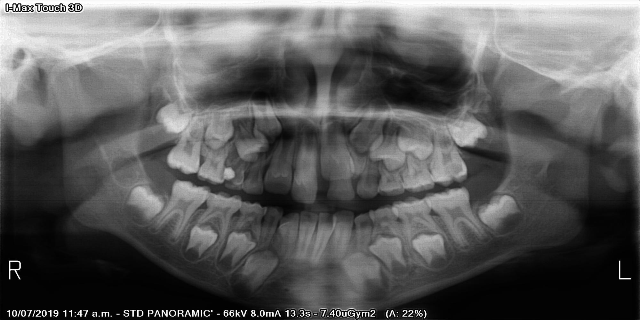
child